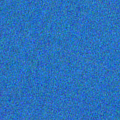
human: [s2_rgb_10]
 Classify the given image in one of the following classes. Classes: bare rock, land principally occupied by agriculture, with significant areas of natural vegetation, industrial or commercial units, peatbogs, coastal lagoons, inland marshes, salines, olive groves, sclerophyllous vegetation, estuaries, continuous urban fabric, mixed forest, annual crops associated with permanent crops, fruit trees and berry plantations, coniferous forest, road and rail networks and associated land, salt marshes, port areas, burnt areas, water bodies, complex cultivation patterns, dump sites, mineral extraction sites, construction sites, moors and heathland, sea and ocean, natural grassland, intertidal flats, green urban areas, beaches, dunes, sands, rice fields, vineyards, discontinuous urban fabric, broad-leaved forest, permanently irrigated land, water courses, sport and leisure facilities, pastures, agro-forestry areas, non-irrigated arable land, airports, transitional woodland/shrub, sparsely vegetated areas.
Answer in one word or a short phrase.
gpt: sea and ocean